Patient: sex M, age 71
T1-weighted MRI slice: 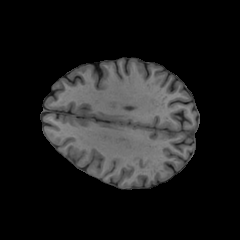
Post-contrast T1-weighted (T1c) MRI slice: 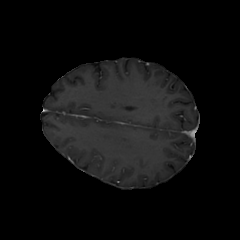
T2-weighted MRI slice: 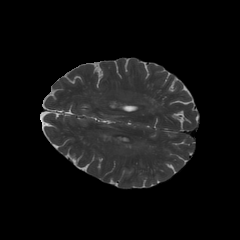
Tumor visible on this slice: no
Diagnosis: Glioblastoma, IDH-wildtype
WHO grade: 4